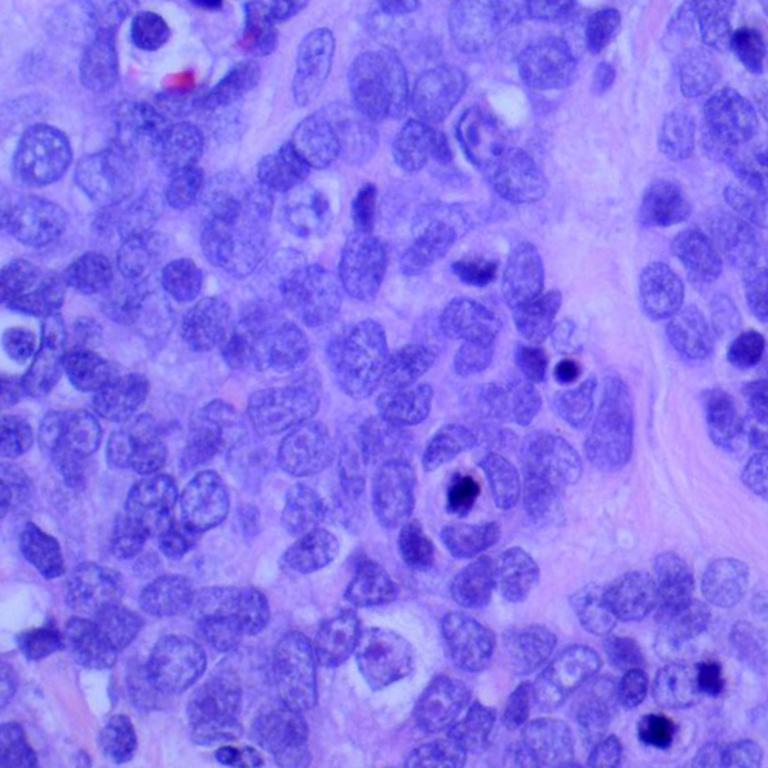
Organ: lung
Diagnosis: squamous carcinomas